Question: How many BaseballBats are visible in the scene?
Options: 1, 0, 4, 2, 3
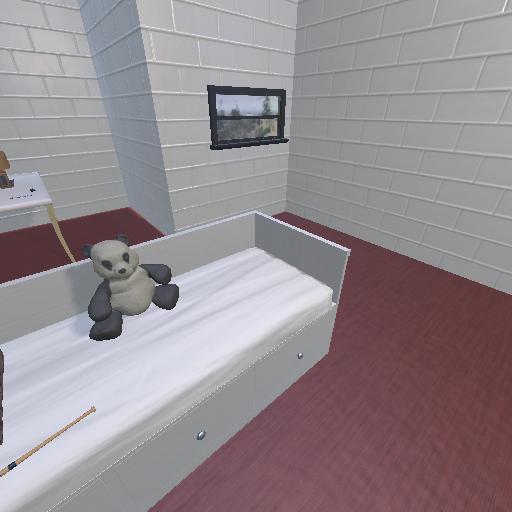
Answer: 1